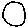
Label: moon